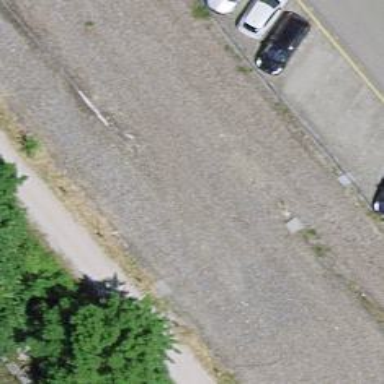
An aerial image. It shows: Abandoned railway spur with electrified contact line. This railway spur has 1 track.